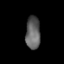
Tissue: lung
Cell type: T cells
Senescence score: 0.2194
Nuclear area (px): 472
Mean DAPI intensity: 96.775